Question: I'm having this trouble with UIAlertview in iOS7.
I'm using basic UIAlertview init code but cancelButtonTitle text is just not showing.
Code:
'''
UIAlertView *alert = [[UIAlertView alloc] initWithTitle:@"Feeds Saved"
message:@"Feeds are saved on My Feeds Tab."
delegate:nil
cancelButtonTitle:@"OK"
otherButtonTitles:nil];
alert.alertViewStyle = UIAlertViewStyleDefault;
[alert show];
'''
Screenshot:

Any idea?
Update :
I'm still having problem with this issue. I'm able to click top portion but can't show the message.
Code runs fine in iOS6.1 but not working in iOS7
<URL>
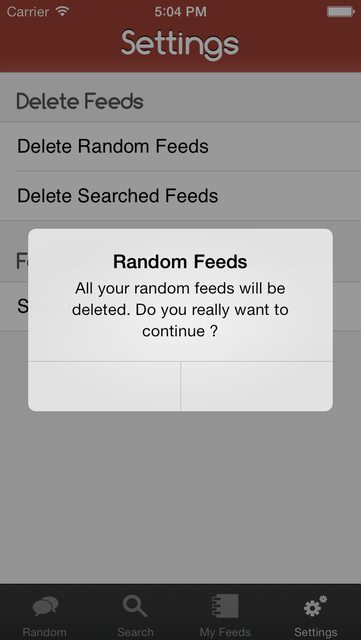
Answer: Thank you everyone for your answers.
'''
[UITableView appearance].contentInset = UIEdgeInsetsMake(-36, 0, -36, 0);
'''
I was trying to manually set grouped tableview's top and bottom margin as I'm updating my old app to iOS7 and UiAlertView was affected by that line of code.
Hope this helps someone else.
:)